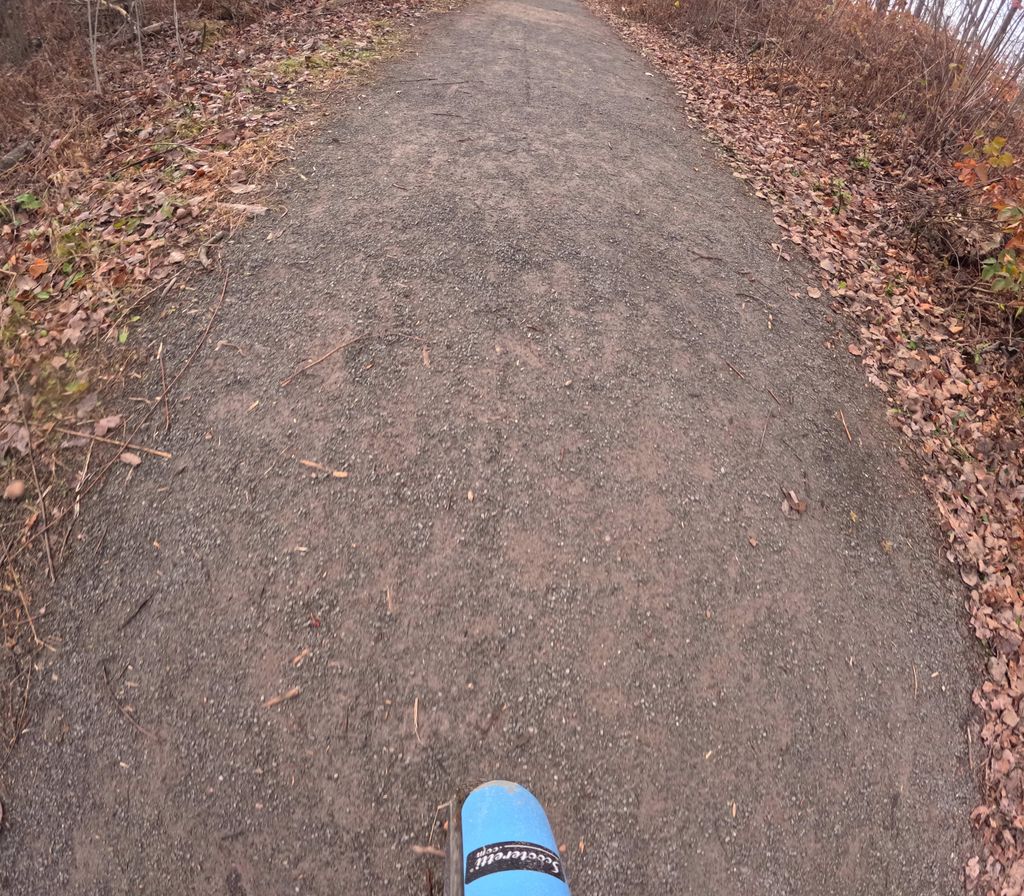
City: ottawa-gatineau